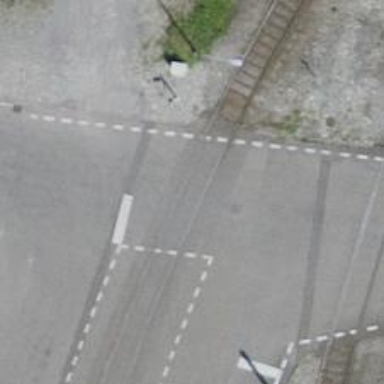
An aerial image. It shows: Railway level crossing.